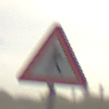
Verkehrszeichen: FussgaengerRechts
Umgebung: Outdoor, Suburban
Tageszeit: MorningAfternoon
Wetter: PartlyCloudy
Licht: Natural
Jahreszeit: NotSpecified
Kontrast: HighContrast